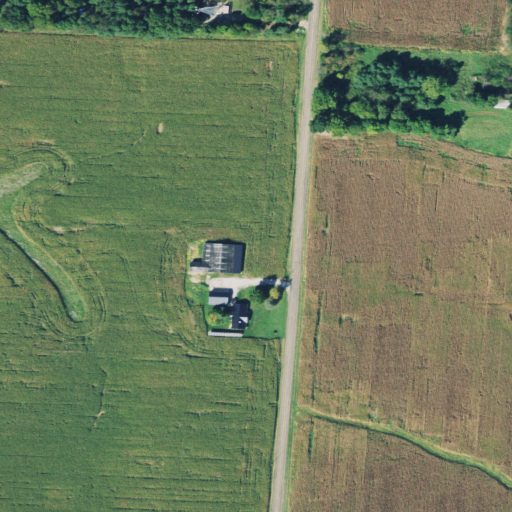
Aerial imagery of plain(s) in Ohio named Pea Vine Flat containing cultivated crops, open development, low intensity development, and deciduous forest